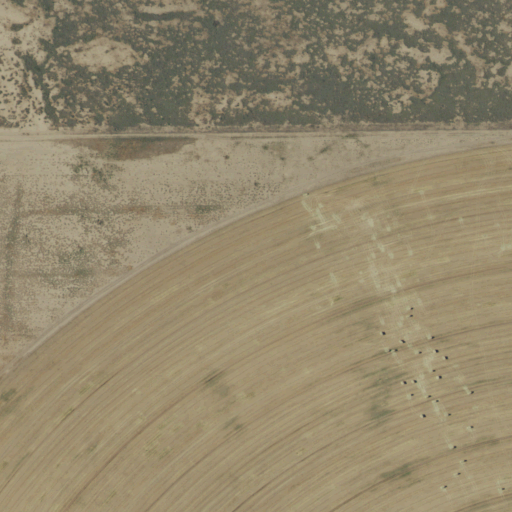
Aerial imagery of plain(s) in New Mexico named Garcia Flat containing cultivated crops, shrub, herbaceous wetlands, and grassland